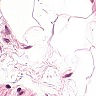
Metastatic tissue present: no